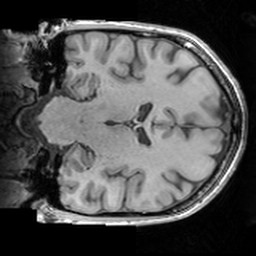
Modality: T1w
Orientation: coronal
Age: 29
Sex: female
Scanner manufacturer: siemens
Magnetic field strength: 3 T
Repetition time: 1.63 s
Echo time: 0.00311 s